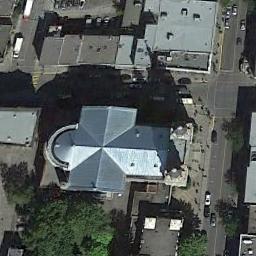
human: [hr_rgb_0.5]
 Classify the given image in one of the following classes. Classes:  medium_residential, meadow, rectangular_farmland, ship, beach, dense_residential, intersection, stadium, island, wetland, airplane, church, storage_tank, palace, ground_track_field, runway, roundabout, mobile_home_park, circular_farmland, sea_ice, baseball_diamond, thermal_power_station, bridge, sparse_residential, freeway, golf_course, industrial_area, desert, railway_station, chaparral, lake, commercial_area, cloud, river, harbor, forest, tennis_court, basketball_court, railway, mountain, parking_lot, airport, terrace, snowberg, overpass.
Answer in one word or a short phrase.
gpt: church